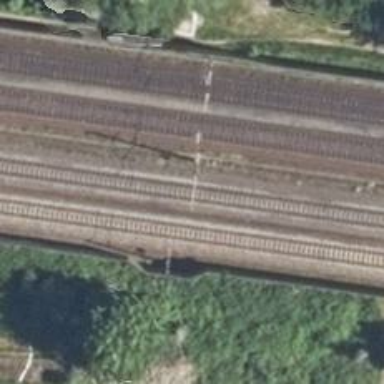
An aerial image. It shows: Railway milestone with catenary mast.